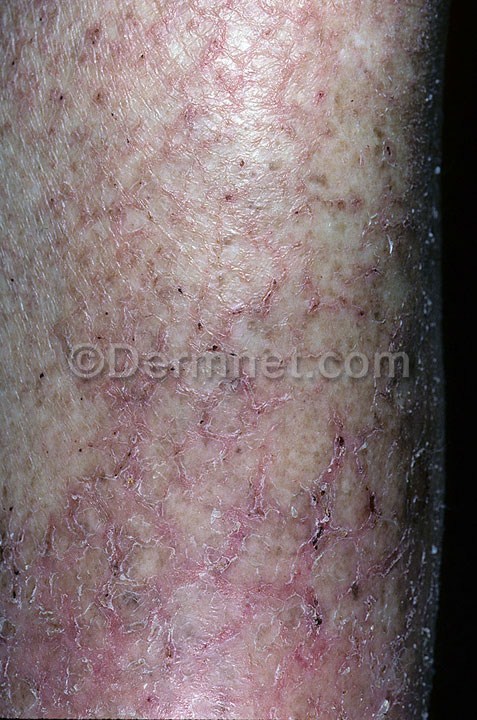
Disease: Eczema Photos